Question: I often select lines by clicking the line number in the margin in Notepad++ but I often click slightly to the right of the number which sets a breakpoint rather than selecting the line. I never use breakpoints in Notepad++ so I am looking for how to remove breakpoints from the margin so that I don't accidentally click it all the time.

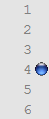
Answer: Notepad++ has bookmarks, not breakpoints. They're useful sometimes because you can set them and use F2 or Shift+F2 to navigate between them.
You can turn them off in Settings which will remove the column next to the line numbers.
Circa-2020 Versions:
-
Circa-2021 Versions:
-